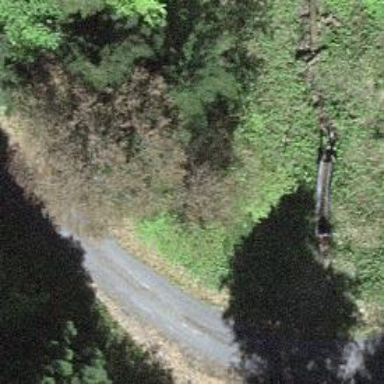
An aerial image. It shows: Culvert tunnel underneath ditch.